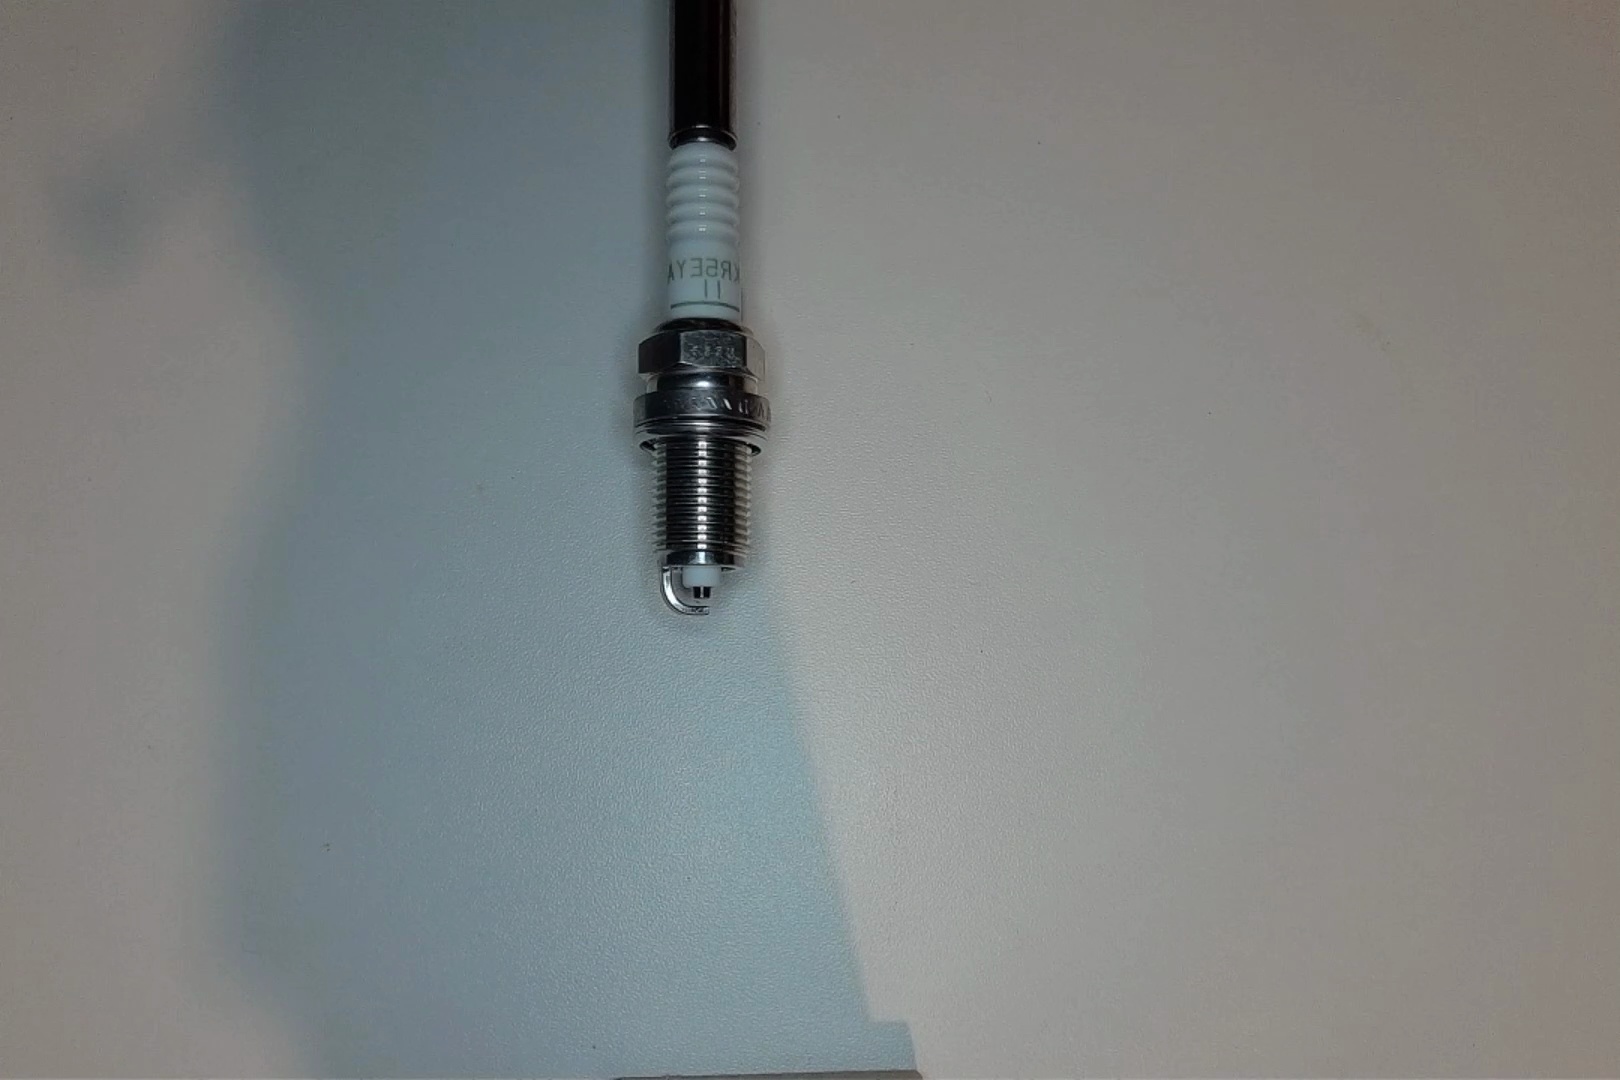
Label: no anomaly